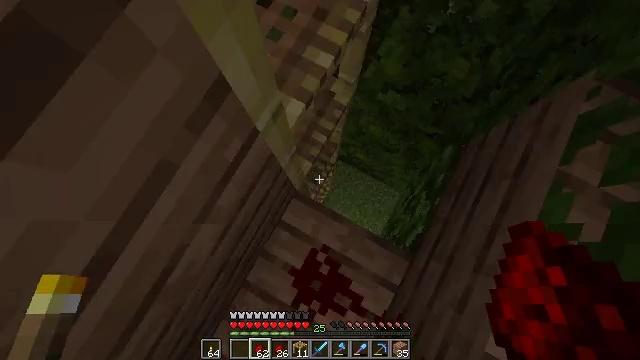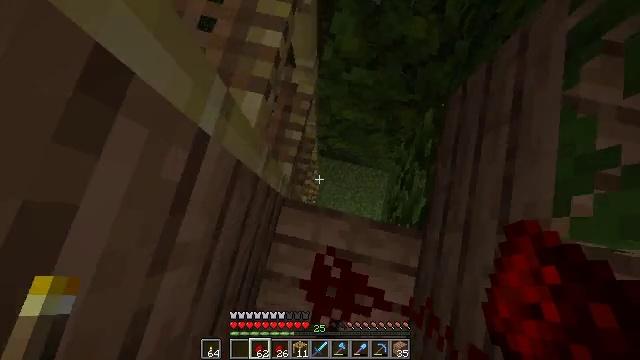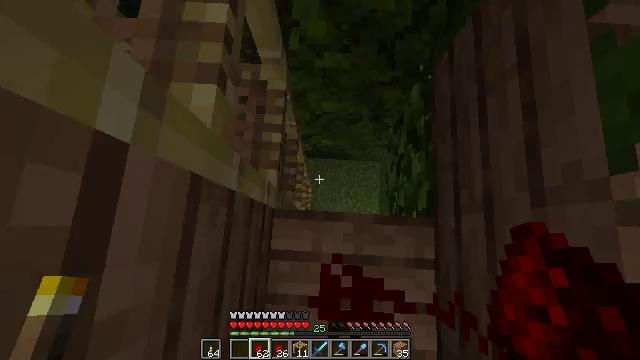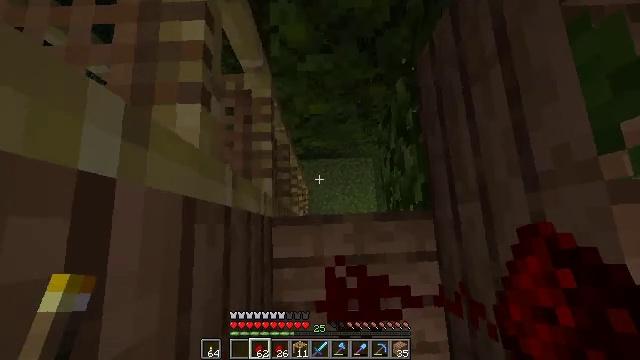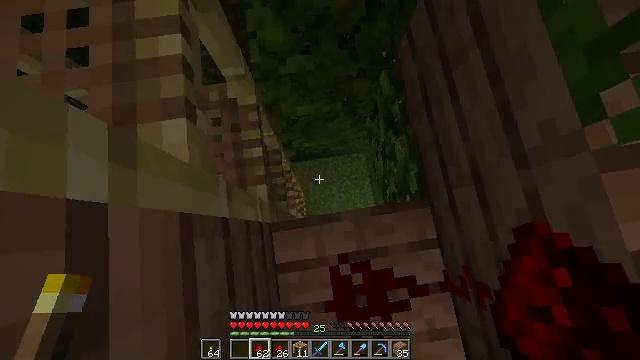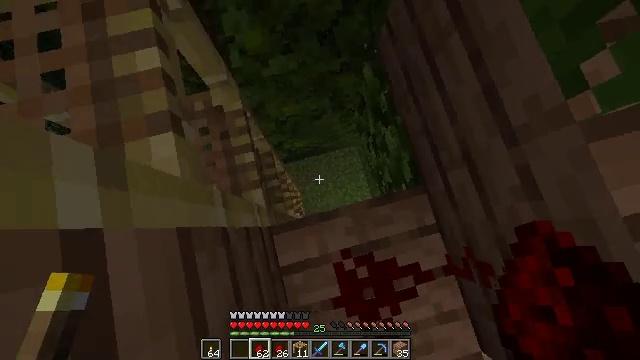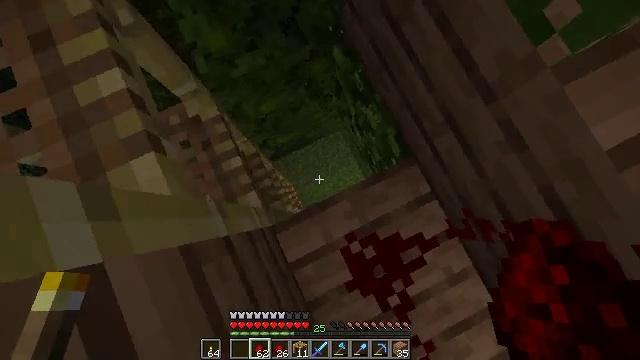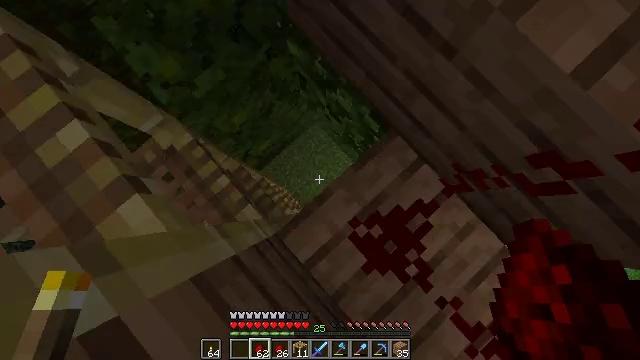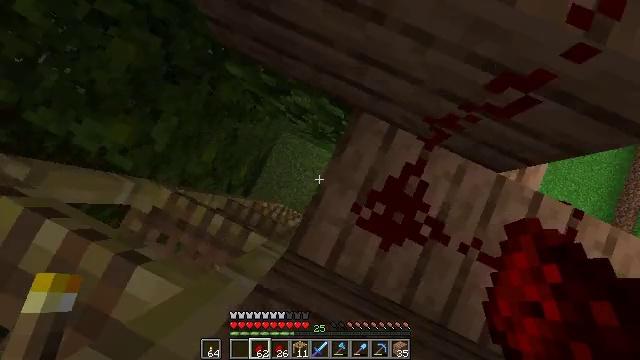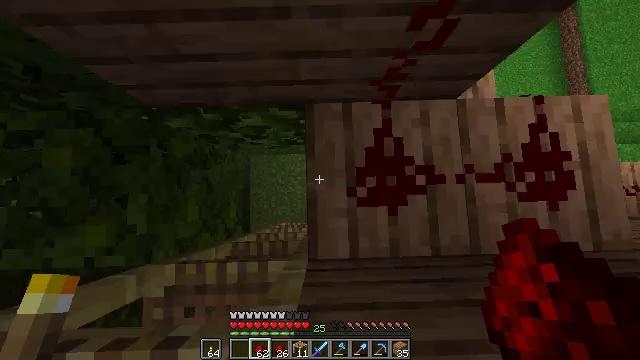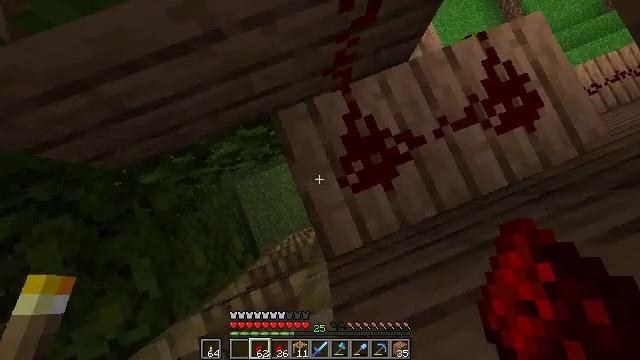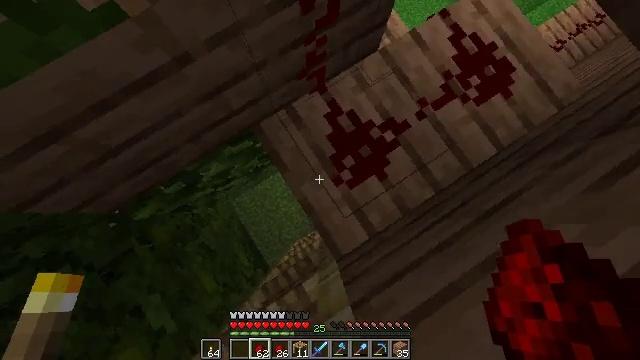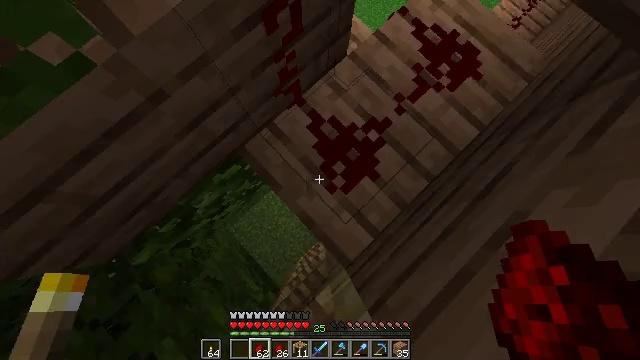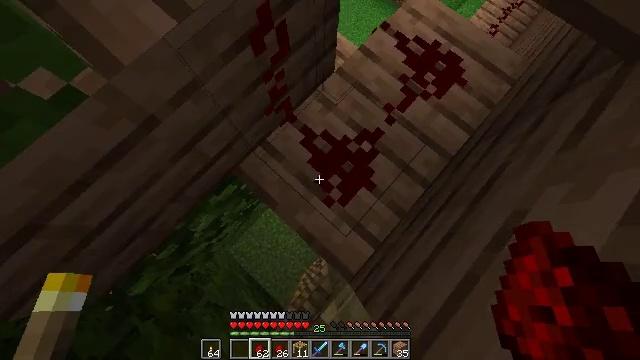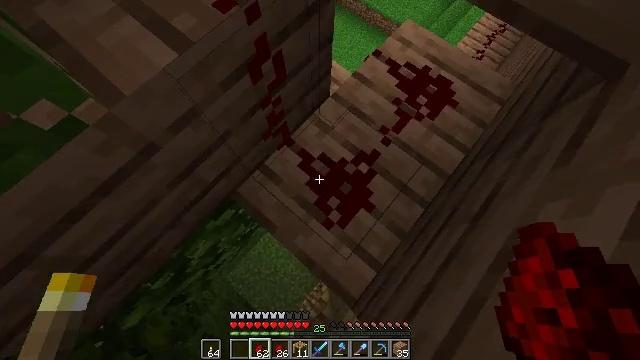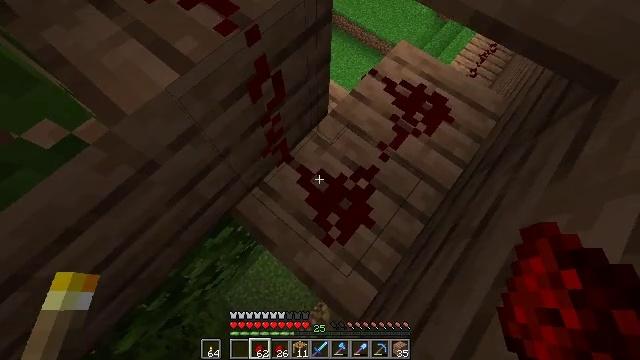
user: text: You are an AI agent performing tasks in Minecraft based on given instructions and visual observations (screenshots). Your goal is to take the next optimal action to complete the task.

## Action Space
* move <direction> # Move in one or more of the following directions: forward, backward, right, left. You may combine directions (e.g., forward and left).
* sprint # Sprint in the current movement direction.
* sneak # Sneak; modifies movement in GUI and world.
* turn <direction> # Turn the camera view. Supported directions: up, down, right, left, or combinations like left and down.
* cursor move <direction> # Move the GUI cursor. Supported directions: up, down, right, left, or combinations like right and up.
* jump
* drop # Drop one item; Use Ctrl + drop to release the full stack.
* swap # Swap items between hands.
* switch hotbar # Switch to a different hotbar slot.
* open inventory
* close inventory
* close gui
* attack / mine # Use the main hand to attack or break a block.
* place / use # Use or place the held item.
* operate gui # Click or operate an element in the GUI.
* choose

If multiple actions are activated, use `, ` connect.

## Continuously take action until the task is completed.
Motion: motion action
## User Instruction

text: Collect the repeater into your inventory.
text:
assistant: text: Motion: turn right
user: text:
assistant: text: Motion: turn right
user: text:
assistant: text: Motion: turn right
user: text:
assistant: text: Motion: turn right
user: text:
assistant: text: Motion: turn right
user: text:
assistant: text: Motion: turn right and down
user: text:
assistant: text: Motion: turn right and down
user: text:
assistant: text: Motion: turn right
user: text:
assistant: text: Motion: turn right
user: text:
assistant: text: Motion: turn right
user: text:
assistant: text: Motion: turn right
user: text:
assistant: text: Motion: turn right and up
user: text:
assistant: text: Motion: turn right and up
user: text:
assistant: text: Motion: turn right and up
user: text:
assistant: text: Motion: turn up
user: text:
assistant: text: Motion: turn up
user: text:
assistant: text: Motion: turn up
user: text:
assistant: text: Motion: turn up
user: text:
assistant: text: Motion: no_op
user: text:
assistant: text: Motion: no_op
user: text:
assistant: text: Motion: no_op
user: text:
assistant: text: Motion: turn right
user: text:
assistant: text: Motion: turn right
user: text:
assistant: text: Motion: turn right and down
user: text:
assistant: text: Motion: turn right
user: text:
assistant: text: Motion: turn right
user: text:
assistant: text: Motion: turn right
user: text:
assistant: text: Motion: turn right
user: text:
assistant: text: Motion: turn right
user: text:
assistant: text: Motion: no_op